Field crop: maize
Growth stage: 2
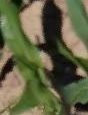
Species: maize